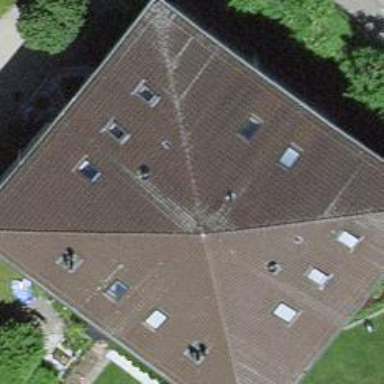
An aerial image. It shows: Residential building with pyramidal roof shape.